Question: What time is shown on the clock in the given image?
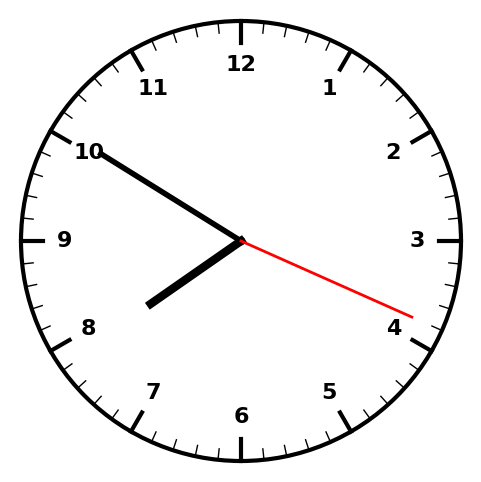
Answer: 07:50:19